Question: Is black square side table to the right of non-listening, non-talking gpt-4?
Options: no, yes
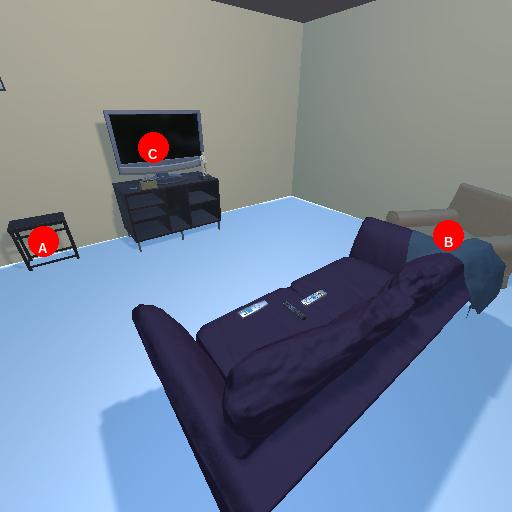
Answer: no